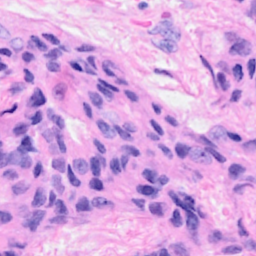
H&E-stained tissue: Breast